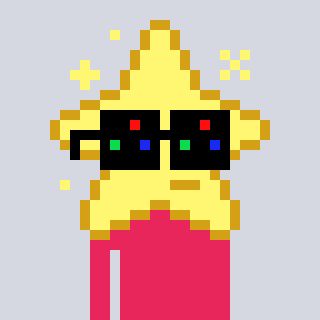
a pixel art character with square black sunglasses, a star-shaped head and a redpinkish-colored body on a cool background